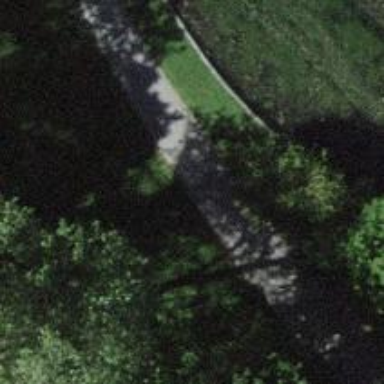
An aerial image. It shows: Footway with pebblestone surface.